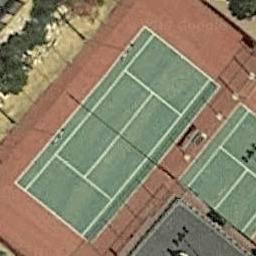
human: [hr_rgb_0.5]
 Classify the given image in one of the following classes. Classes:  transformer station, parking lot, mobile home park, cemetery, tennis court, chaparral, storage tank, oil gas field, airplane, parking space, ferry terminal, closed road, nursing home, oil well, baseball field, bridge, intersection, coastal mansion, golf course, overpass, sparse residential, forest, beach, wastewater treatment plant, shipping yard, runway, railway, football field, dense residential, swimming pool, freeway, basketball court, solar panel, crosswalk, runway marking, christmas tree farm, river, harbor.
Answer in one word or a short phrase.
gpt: tennis court